Question: I am doing a small concept on check box. Actually, i placed the check box image in the table cell.But i can't understand, how to select the particular check box and get the value of the cell in table view, Can any body help me by solving this problem.I will provide the screen shots of table view with coding,
'''
- (UITableViewCell *)tableView:(UITableView *)tableView cellForRowAtIndexPath:(NSIndexPath *)indexPath
{
NSLog(@"in table view cell for row at index");
RequestSongSelectingCell *cell = (RequestSongSelectingCell *) [tableView dequeueReusableCellWithIdentifier:@"requestsingcell"];
if (cell==nil)
{
[[NSBundle mainBundle] loadNibNamed:@"RequestSongSelectingCell" owner:self options:nil];
NSLog(@"start");
cell=requestingCell;
NSLog(@"end");
}
NSDictionary *dict=[self.array objectAtIndex:indexPath.row];
NSString *artistname=[dict objectForKey:@"artist"];
NSLog(@"artistname is %@",artistname);
cell.artistName.text=artistname;
NSString *songtitle=[dict objectForKey:@"title"];
NSLog(@"songtitle is %@",songtitle);
cell.artistTitle.text=songtitle;
return cell;
}
-(IBAction)checkButtonPressed:(id)sender
{
NSLog(@"check box button pressed");
requestingCell.checkBoxButton.imageView.image=[UIImage imageNamed:@"checkbox-checked.png"];
}
'''

Thanks and regards,
girish
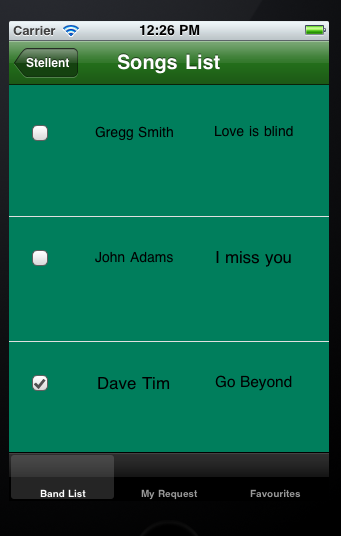
Answer: Are you adding a button on the RequestSongSelectingCell.xib file?
When you add it on the tableView, you can set the tag property of it. And then you can retrieve tag in the buttonPressed method.
'''
- (UITableViewCell *)tableView:(UITableView *)tableView cellForRowAtIndexPath:(NSIndexPath *)indexPath
{
NSLog(@"in table view cell for row at index");
RequestSongSelectingCell *cell = (RequestSongSelectingCell *) [tableView dequeueReusableCellWithIdentifier:@"requestsingcell"];
if (cell==nil)
{
[[NSBundle mainBundle] loadNibNamed:@"RequestSongSelectingCell" owner:self options:nil];
NSLog(@"start");
cell=requestingCell;
NSLog(@"end");
}
cell.btn.tag = indexPath.row;
// your customization
return cell;
}
-(IBAction)checkButtonPressed:(id)sender
{
UIButton * btn = (UIButton*)sender;
int selected_index = btn.tag; // This is your index of selected cell
NSLog(@"check box button pressed");
requestingCell.checkBoxButton.imageView.image=[UIImage imageNamed:@"checkbox-checked.png"];
}
'''
EDIT: To handle selection
'''
- (UITableViewCell *)tableView:(UITableView *)tableView cellForRowAtIndexPath:(NSIndexPath *)indexPath
{
NSLog(@"in table view cell for row at index");
RequestSongSelectingCell *cell = (RequestSongSelectingCell *) [tableView dequeueReusableCellWithIdentifier:@"requestsingcell"];
if (cell==nil)
{
[[NSBundle mainBundle] loadNibNamed:@"RequestSongSelectingCell" owner:self options:nil];
NSLog(@"start");
cell=requestingCell;
NSLog(@"end");
}
//check if cell is already selected or not
// if not selected, tag will be positive
cell.btn.tag = indexPath.row;
// if selected, tag will be negative
cell.btn.tag = -indexPath.row;
// your customization
return cell;
}
-(IBAction)checkButtonPressed:(id)sender
{
UIButton * btn = (UIButton*)sender;
int selected_index = btn.tag; // This is your index of selected cell
//btn is the same btn image of which you need to change/toggle
if(btn.tag > 0) //its not selected
{
//set btn image as selected
btn.tag = -(btn.tag);
[btn setImage: forState:UIControlStateNormal];
}
else if(btn.tag < 0) //its selected
{
//set btn image as unselected
btn.tag = -(btn.tag);
[btn setImage: forState:UIControlStateNormal];
}
NSLog(@"check box button pressed");
// requestingCell.checkBoxButton.imageView.image=[UIImage imageNamed:@"checkbox-checked.png"];
}
'''